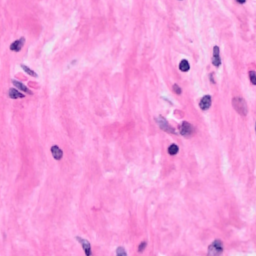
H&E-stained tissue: Breast